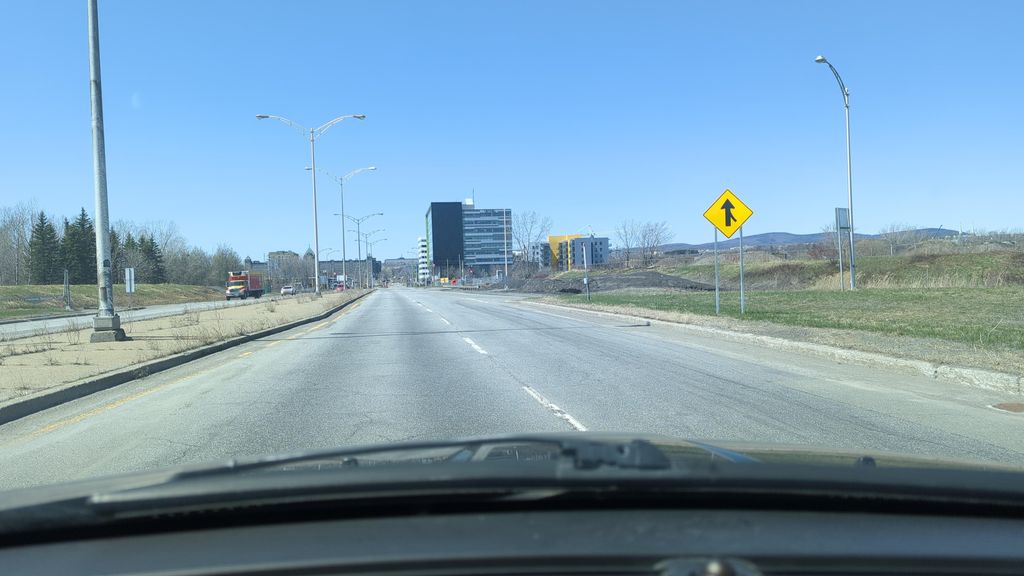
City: quebec_city